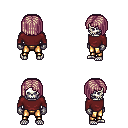
a pixel art fantasy rpg character, male body template, skeleton, maroon long-sleeve shirt, gold greaves, white blonde pageboy hairstyle, metal gloves, four views (front, back, left, right), 2x2 character sprite sheet, small pixel art, hard edges, no anti-aliasing